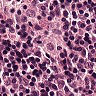
Metastatic tissue present: no